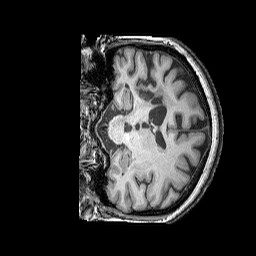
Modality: T1w
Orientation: coronal
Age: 57
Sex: female
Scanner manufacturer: siemens
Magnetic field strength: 3 T
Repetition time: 2.25 s
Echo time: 0.00411 s